Question: I am trying to create function that allows me to get all combinations of an array to later generate a list.
But my problem is that currently my function treat "ab" as different from "ba". I dont know how to explain it in words but I guess the picture below exemplify what I try to achieve.

'''
function everyCombination($array) {
$arrayCount = count($array);
$maxCombinations = pow($arrayCount, $arrayCount);
$returnArray = array();
$conversionArray = array();
foreach ($array as $key => $value) {
$conversionArray[base_convert($key, 10, $arrayCount)] = $value;
}
for ($i = 0; $i < $maxCombinations; $i++) {
$combination = base_convert($i, 10, $arrayCount);
$combination = str_pad($combination, $arrayCount, "0", STR_PAD_LEFT);
$returnArray[] = strtr($combination, $conversionArray);
}
return $returnArray;
}
$a = everyCombination(array('a', 'b', 'c','d'));
print_r($a);
'''
The desired ouput would be
'''
a
ab
abc
abcd
b
bc
bcd
c
cd
d
'''
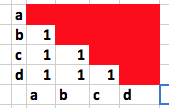
Answer: What you need to do is iterate through the array recursively, for each recursion you should only iterate through all the greater elements. Like so:
'''
function everyCombination($arr) {
$combos = array();
$len = count($arr);
for( $i=0; $i<$len; $i++) {
for( $j=$i+1; $j<=$len; $j++) {
$combos[] = implode("",array_slice($arr,$i,$j-$i));
}
}
return $combos;
}
'''
Example call:
'''
everyCombination(['a','b','c','d']);
'''
Returns:
'''
['a','ab','abc','abcd','b','bc','bcd','c','cd','d']
'''